Chest X-ray:
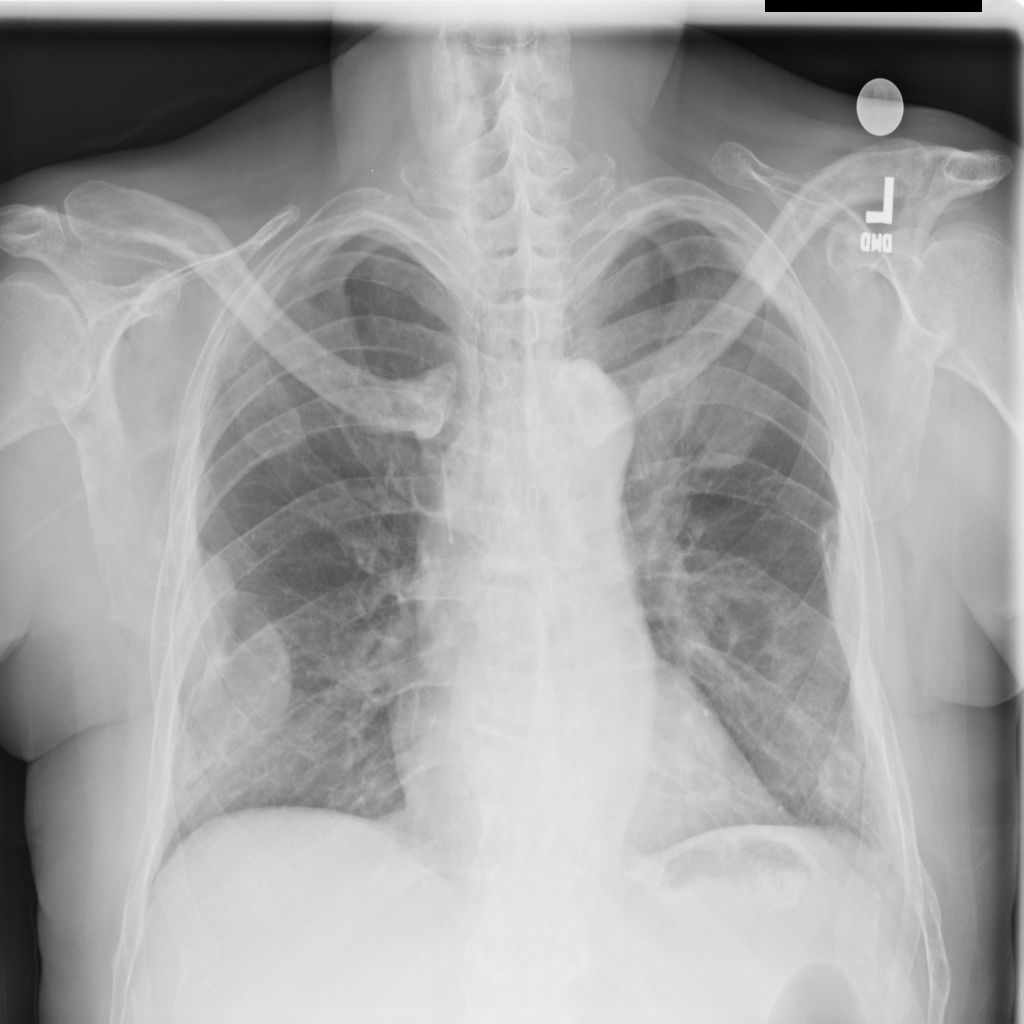
Findings: Fracture, Effusion, Consolidation
No abnormal finding: no